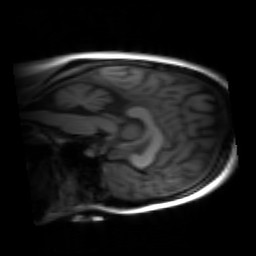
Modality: inplaneT1
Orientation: sagittal
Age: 28
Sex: female
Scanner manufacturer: siemens
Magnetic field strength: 3 T
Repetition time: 1.2 s
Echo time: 0.00251 s